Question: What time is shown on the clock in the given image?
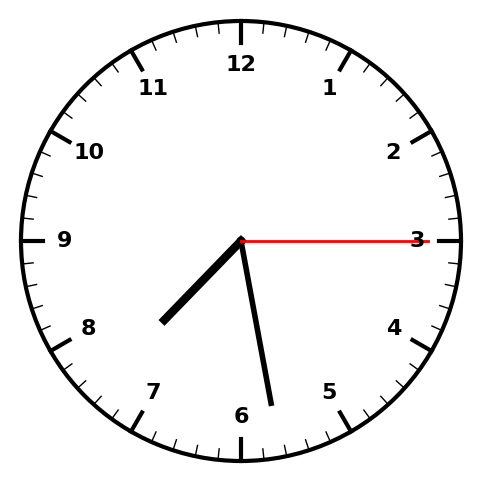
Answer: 07:28:15